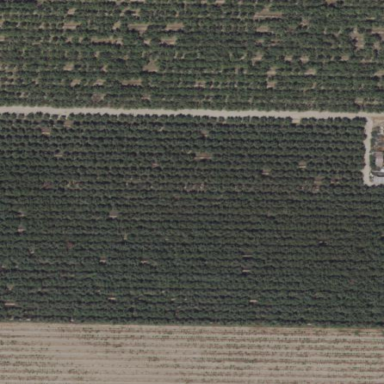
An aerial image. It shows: Orchard filled with almond trees.